Interaction volume radius: 10 \u00c5
Interaction volume height: 30 \u00c5
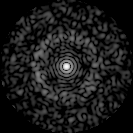
Disorder parameter: 0.8259